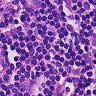
Metastatic tissue present: no